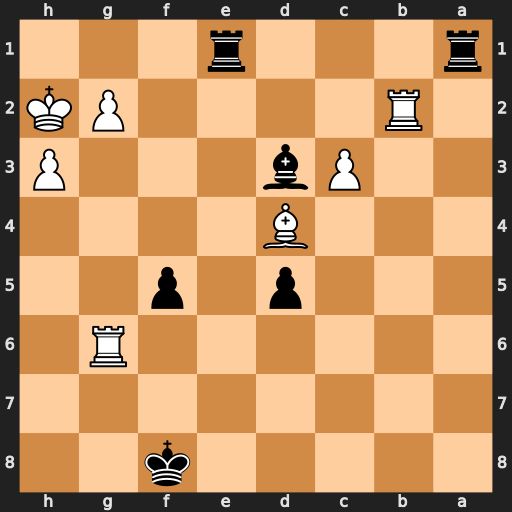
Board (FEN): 5k2/8/6R1/3p1p2/3B4/2Pb3P/1R4PK/r3r3
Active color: b
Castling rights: -
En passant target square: -
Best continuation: Rh1+ Kg3 f4+ Kxf4 Bxg6